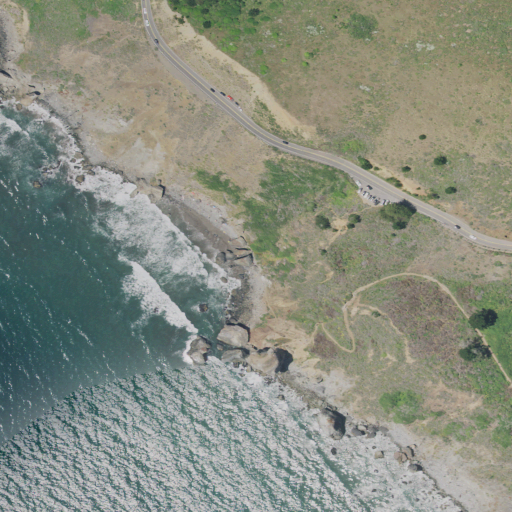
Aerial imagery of beach in California named Red Rock Beach containing shrub, open water, low intensity development, and open development